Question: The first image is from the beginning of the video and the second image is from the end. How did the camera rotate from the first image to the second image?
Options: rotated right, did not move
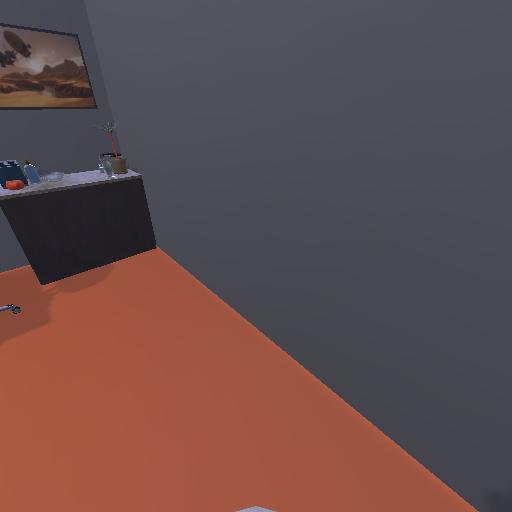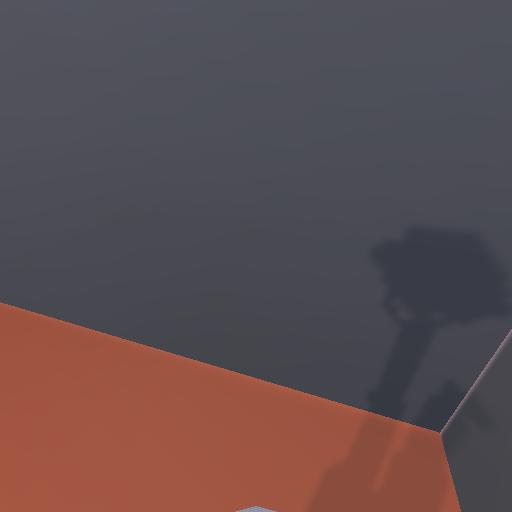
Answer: rotated right